Question: I am trying to draw the line formed by the intersections of two planes in 3D, but I am having trouble understanding the math, which has been explained <URL>.
I tried to figure it out myself, but the closest that I got to a solution was a vector pointing along the same direction as the intersection line, by using the cross product of the normals of the planes. I have no idea how to find a point on the intersection line, any point would do. I think that this method is a dead end. Here is a screenshot of this attempt:

I tried to use the solution mentioned in <URL>.
'''
var planeA = new THREE.Plane((new THREE.Vector3(0, 0, 1)).normalize(), 100);
var planeB = new THREE.Plane((new THREE.Vector3(1, 1, 1)).normalize(), -100);
var x1 = planeA.normal.x,
y1 = planeA.normal.y,
z1 = planeA.normal.z,
d1 = planeA.constant;
var x2 = planeB.normal.x,
y2 = planeB.normal.y,
z2 = planeB.normal.z,
d2 = planeB.constant;
var point1 = new THREE.Vector3();
point1.x = 0;
point1.z = (y2 / y1) * (d1 - d2) / (z2 - z1 * y2 / y1);
point1.y = (-z1 * point1.z - d1) / y1;
var point2 = new THREE.Vector3();
point2.x = 1;
point2.z = (y2 / y1) * (x1 * point2.x + d1) - (x2 * point2.x - d2) / (z2 - z1 * y2 / y1);
point2.y = (-z1 * point2.z - x1 * point2.x - d1) / y1;
console.log(point1, point2);
'''
output:
'''
THREE.Vector3 {x: -1, y: NaN, z: NaN, ...}
THREE.Vector3 {x: 1, y: Infinity, z: -Infinity, ...}
'''
expected output:
- -
If someone could point me to a good explanation of how this is supposed to work, or an example of a plane-plane intersection algorithm, I would be grateful.
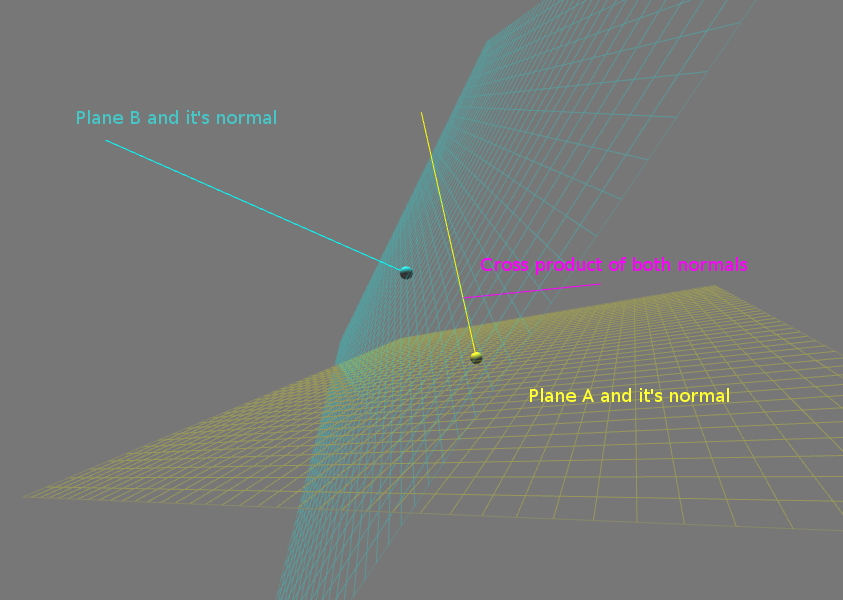
Answer: It is easy to let three.js solve this for you.
If you were to express your problem in matrix notation
'''
m * x = v
'''
Then the solution for x is
'''
x = inverse( m ) * v
'''
We'll use a 4x4 matrix for m, because three.js has an 'inverse()' method for the 'Matrix4' class.
'''
var x1 = 0,
y1 = 0,
z1 = 1,
d1 = 100;
var x2 = 1,
y2 = 1,
z2 = 1,
d2 = -100;
var c = 0; // the desired value for the x-coordinate
var v = new THREE.Vector4( d1, d2, c, 1 );
var m = new THREE.Matrix4( x1, y1, z1, 0,
x2, y2, z2, 0,
1, 0, 0, 0,
0, 0, 0, 1
);
var minv = new THREE.Matrix4().getInverse( m );
v.applyMatrix4( minv );
console.log( v );
'''
The x-component of v will be equal to c, as desired, and the y- and z-components will contain the values you are looking for. The w-component is irrelevalent.
Now, repeat for the next value of c, c = 1.
three.js r.58